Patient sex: F
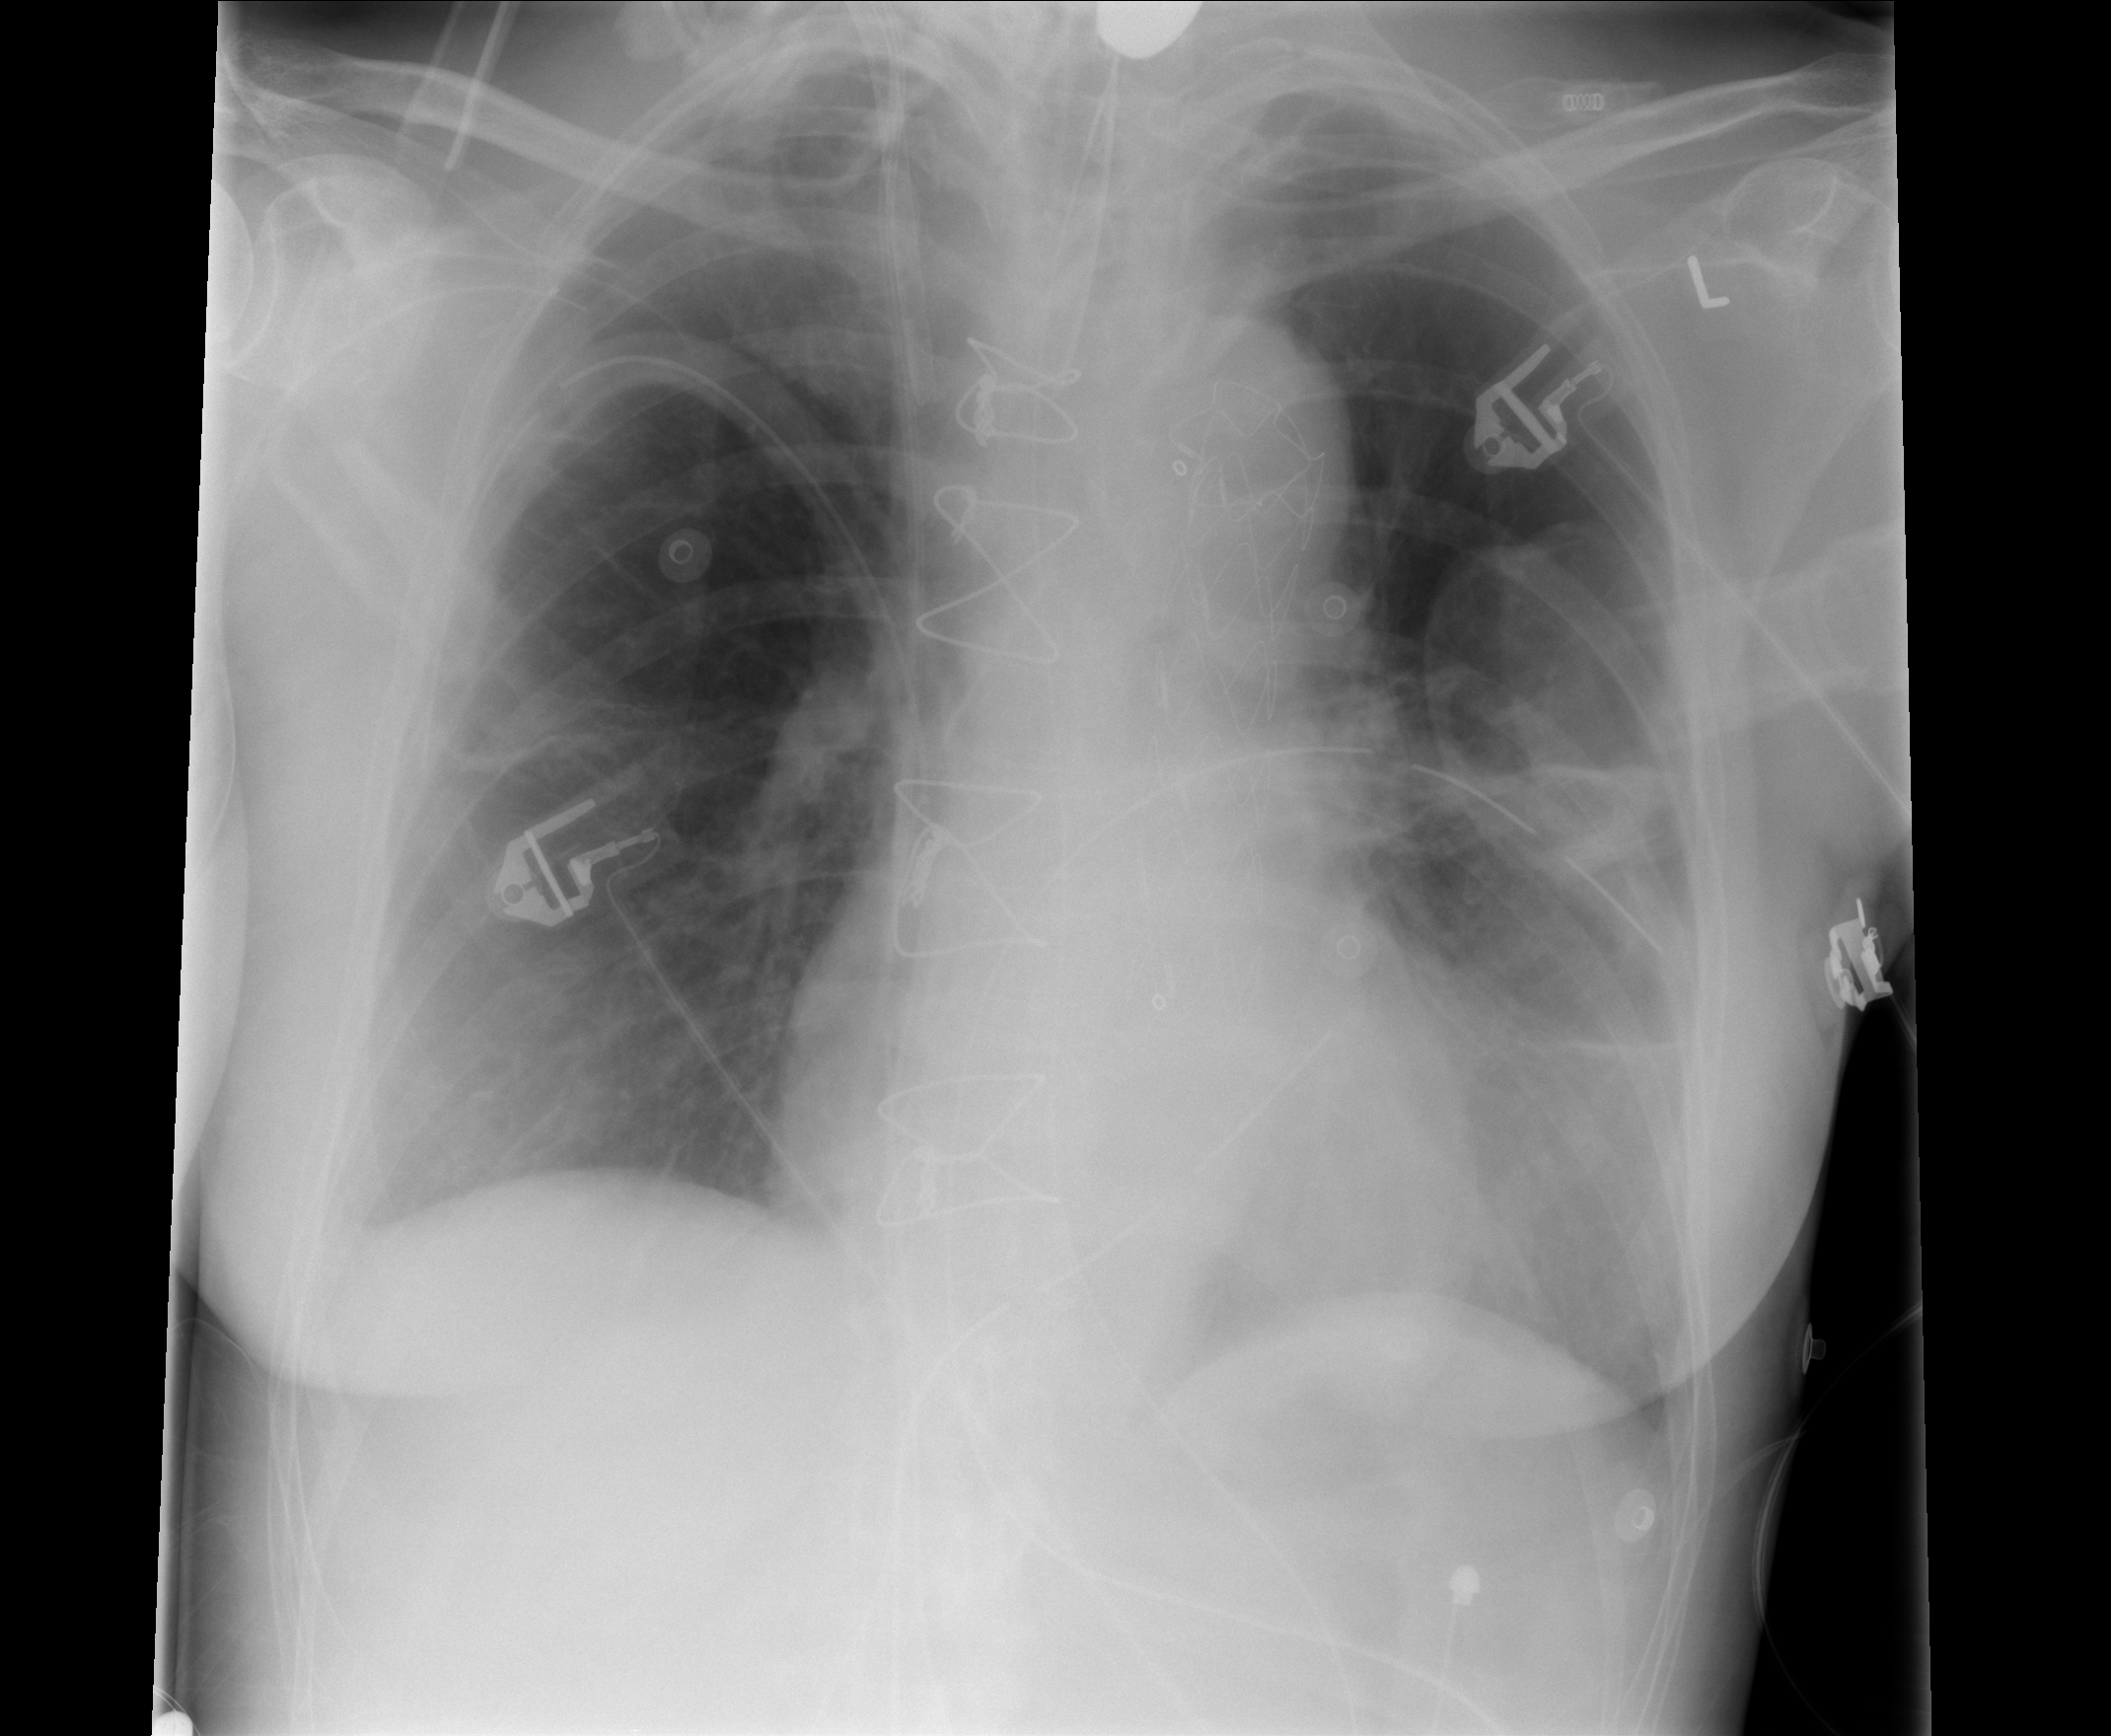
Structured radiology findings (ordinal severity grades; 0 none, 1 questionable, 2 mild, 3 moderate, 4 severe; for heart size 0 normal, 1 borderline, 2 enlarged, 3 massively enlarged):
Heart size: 0
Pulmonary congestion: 0
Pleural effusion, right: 1
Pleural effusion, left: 2
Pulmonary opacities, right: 0
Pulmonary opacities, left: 1
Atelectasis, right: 2
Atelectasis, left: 2